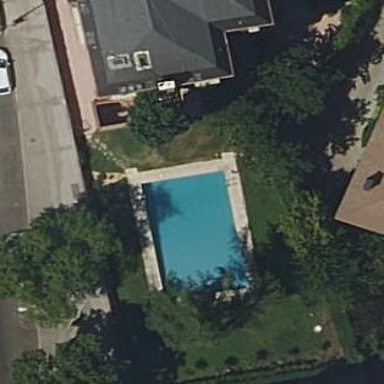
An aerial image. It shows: Swimming pool located in leisure land.